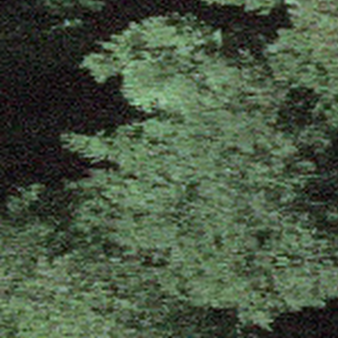
Label: other